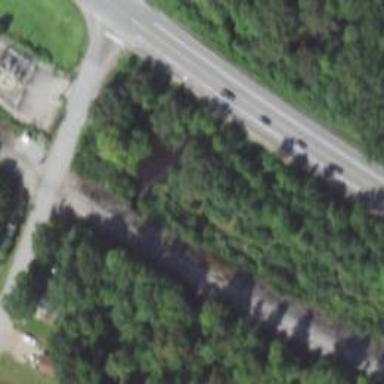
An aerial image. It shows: Abandoned railway.